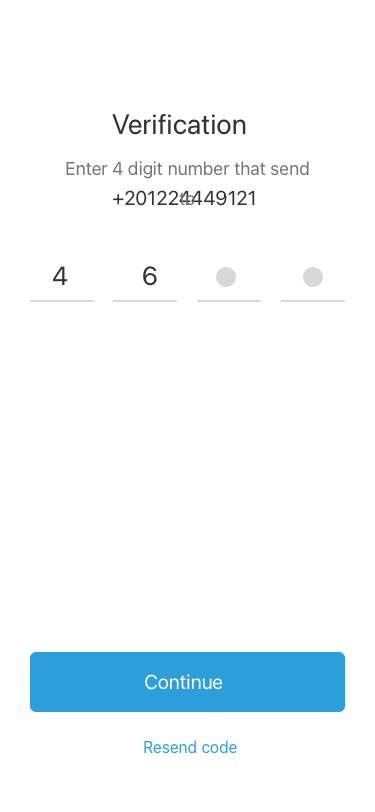
Text in this UI design:
Resend code
6
4
Continue
+201224449121
Enter 4 digit number that send to
Verification